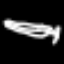
Label: pencil